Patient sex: M
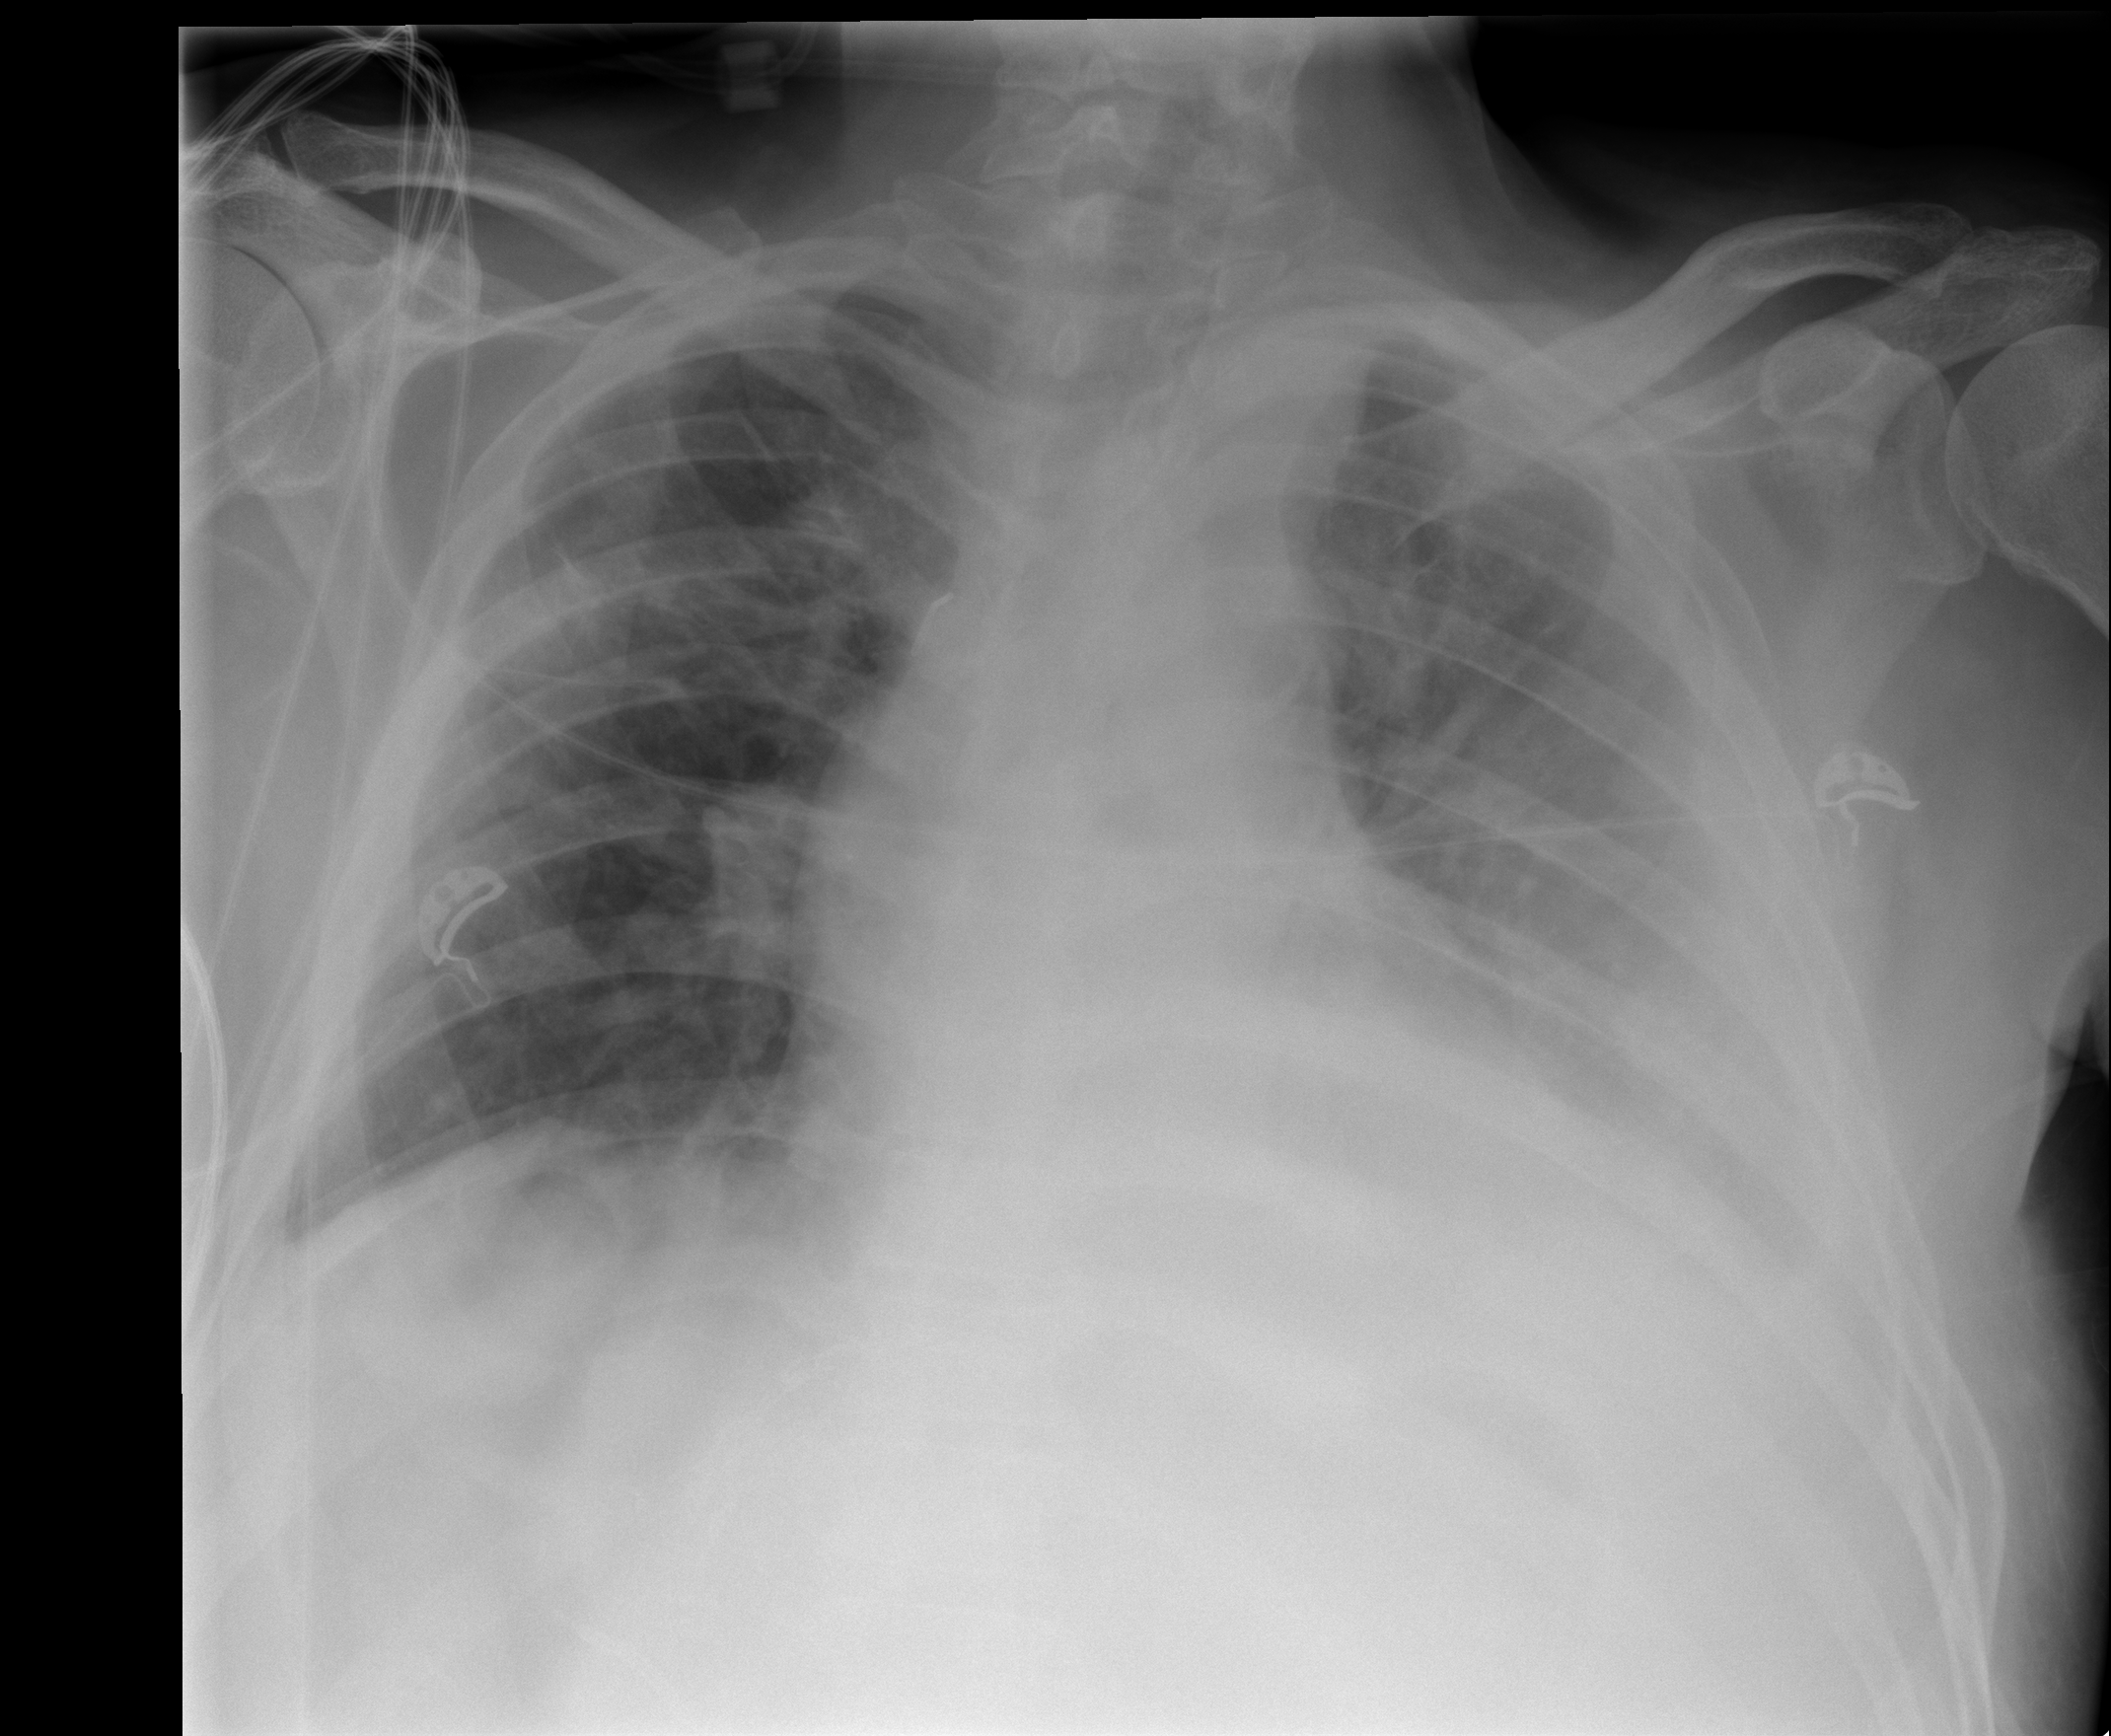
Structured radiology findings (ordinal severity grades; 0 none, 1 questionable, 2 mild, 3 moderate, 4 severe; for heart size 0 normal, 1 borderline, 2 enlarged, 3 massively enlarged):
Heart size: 2
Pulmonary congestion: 2
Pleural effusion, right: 1
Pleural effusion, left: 3
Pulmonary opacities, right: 0
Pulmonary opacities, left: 1
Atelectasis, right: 2
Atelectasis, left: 3